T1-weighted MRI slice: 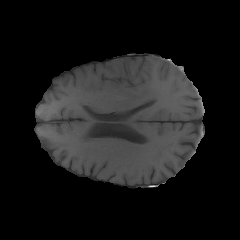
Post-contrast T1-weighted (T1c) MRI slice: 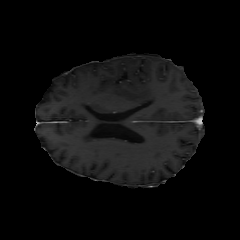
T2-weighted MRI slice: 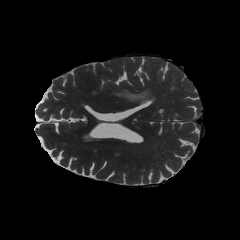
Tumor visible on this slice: yes